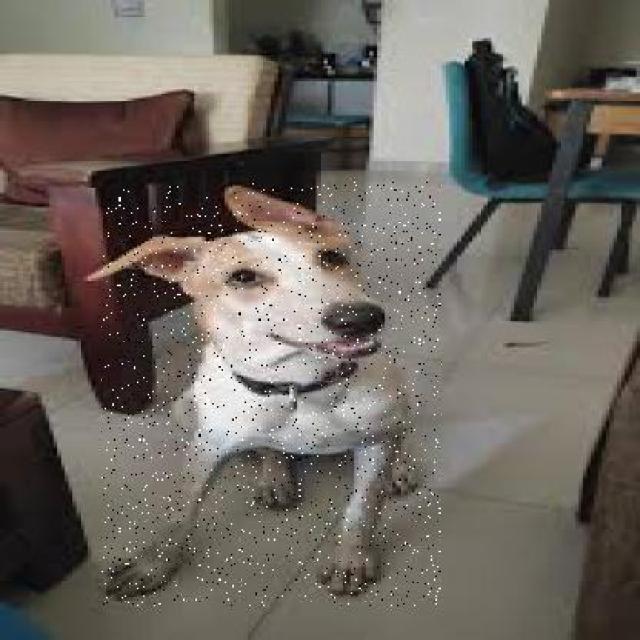
Healthy canine skin — no visible lesions, inflammation, or abnormalities. The skin and coat appear normal.